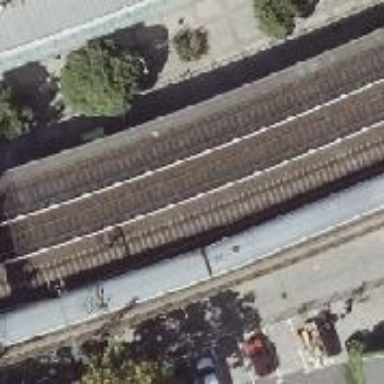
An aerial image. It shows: Viaduct bridge carrying electrified light rail railway.